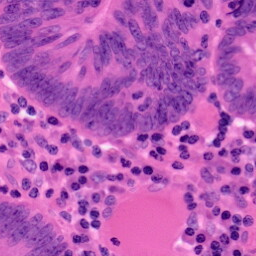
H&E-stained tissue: Colon